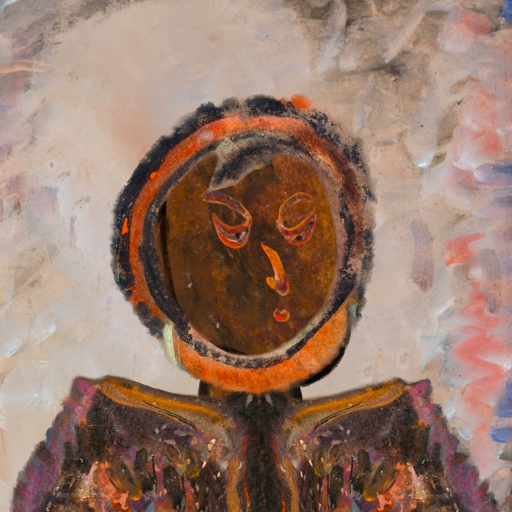
Background: Roy_Bahadur, Head And Neck Side: Mosgoul, Face Side: Hypocrite, Bust: Gypsy_Queen, Hair Side: Childish, Head Accessory: Blank, Second Necklace: Blank, Necklace: Blank, Baby: Blank